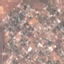
Label: Residential